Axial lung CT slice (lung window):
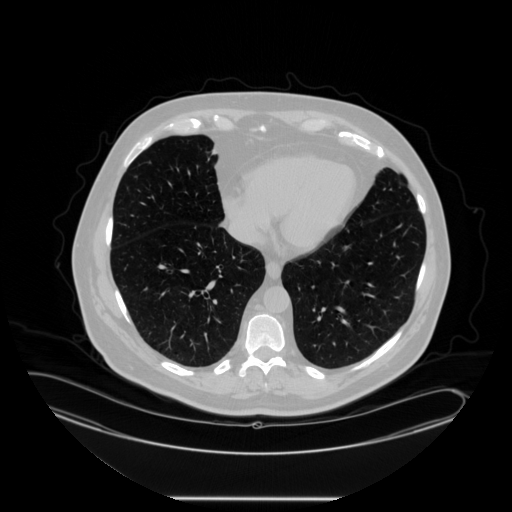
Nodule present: no